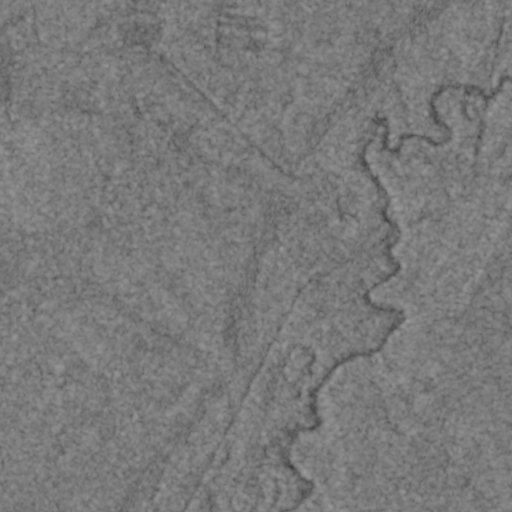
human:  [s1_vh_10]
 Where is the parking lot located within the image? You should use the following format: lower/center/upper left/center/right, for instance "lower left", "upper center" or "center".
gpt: The parking lot is located in the upper right of the image.
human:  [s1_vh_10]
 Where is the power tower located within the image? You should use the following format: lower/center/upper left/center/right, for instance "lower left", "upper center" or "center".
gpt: The power tower is located in the upper right of the image.
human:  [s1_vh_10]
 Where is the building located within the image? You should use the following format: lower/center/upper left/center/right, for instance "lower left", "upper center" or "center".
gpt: There is no building in the image.

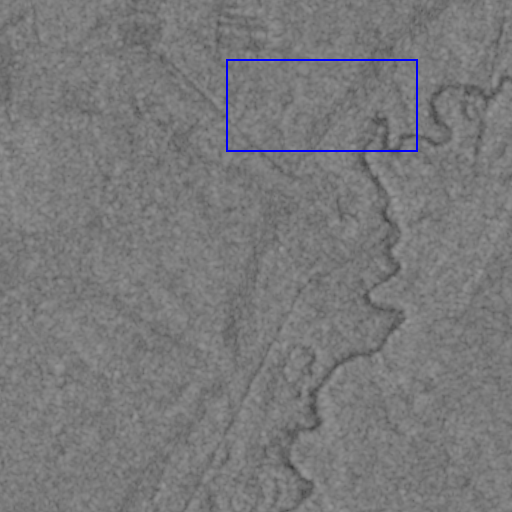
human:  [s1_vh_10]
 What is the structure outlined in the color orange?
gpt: There is no orange outline.
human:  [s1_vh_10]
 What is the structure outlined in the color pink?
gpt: There is no structure outlined in pink.